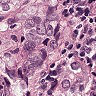
Metastatic tissue present: yes